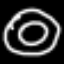
Label: donut